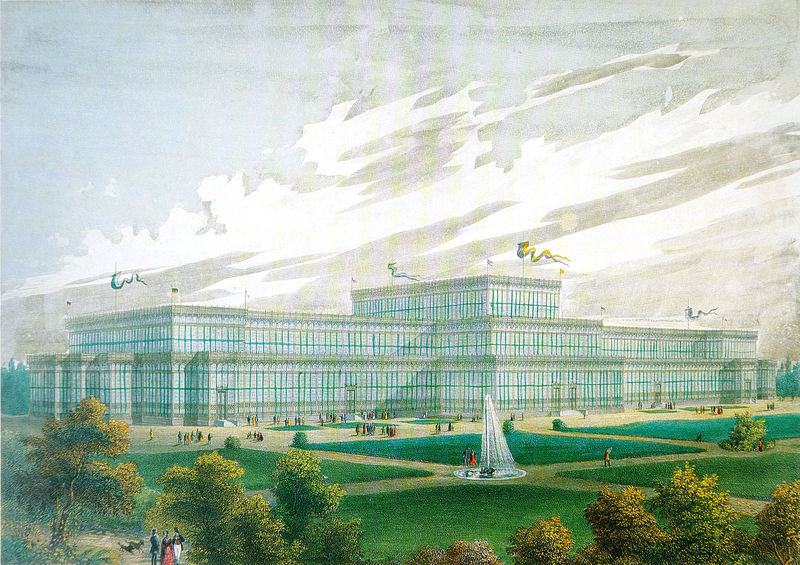
Titel: Glaspalast in München von SW
Künstler: August von (Architekt) Voit
Standort: München
Institution: Architekturmuseum der Technischen Universität
Schlagwörter: baum, blau, blätter, himmel, laub, mann, schatten, wasser, weiß, wolken, aquarell, bäume, grün, menschen, ocker, teich, äste, braun, fenster, glas, grau, hell, licht, skizze, türkis, zeichnung, anlage, gebäude, gras, haus, hund, hunde, park, parkanlage, rasen, tiere, wiese, wolke, leute, architektur, wind, zweige, busch, büsche, wege, gold, england, wald, brunnen, garten, springbrunnen, ansicht, fahnen, fassade, fahne, flagge, moderne, architecture, blue, crowd, men, oil, palace, people, red, white, window, women, dress, figures, france, golden, gray, green, grey, group, lady, modern, painting, windows, yellow, print, eisen, münchen, palast, spaziergang, kreuzung, scheiben, entwurf, pracht, wimpel, ausstellung, geometrisch, leben, cloud, clouds, complex, sky, tree, building, landscape, nature, water, roof, trees, beete, etagen, plan, steel, fontaine, fontäne, flaggen, spaziergänger, forest, grass, bushes, exterior, garden, path, drawing, london, vorlage, glaspalast, stockwerke, weltausstellung, impressionism, realism, dog, dogs, walking, french, glass, british, door, flag, bright, meadow, sunlight, victorian, stroll, sunny, glashaus, aufbau, banners, city, flags, spring, fahnenstange, courtyard, square, rendering, alleys, britain, chrystal palace, colored, coloured, construction, crystal, crystal palace, diagonal, entry, exposition, fountain, gardens, lanes, lawn, paths, spritzbrunnen, trawing, vertical, walk, water colour, watercolor, planung, industriearchitektur, art, colorful, colors, geometric, draw, streets, animal, lines, bush, wehend, leisure, outdoors, walkers, modernist, simple, fahmen, shrubs, citizens, steal, structure, swag, rings, pole, propaganda, leafs, embassy, architecktur, exhibition, pointilism, windy, pavilion, benches, pathway, cloude, realismus, cloudy sky, warm, fuck, münchne, kolorierte, bulding, industrial revolution, pavillion, munchen, paxton, 1850, 1851, government, strolling, archtecture, capitol building, airplane, huge, buiding, grounds, festive, pathways, prachtbaut, skies, fontain, blowing, great, pennants, crystal palace hyde park, glass building, civic building, manicured, avenues, kites, kytes, ady, airport, new age, penant, cristal, beutiful, gust, \], penants, flags blowing, aussellung, cristal palace, universal, christal